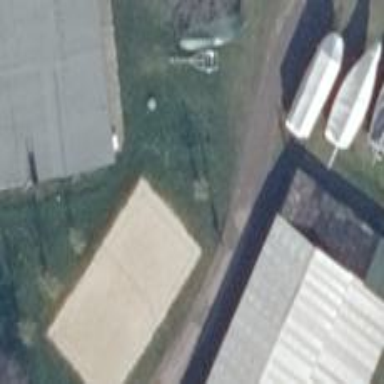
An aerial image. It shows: Park with beach volleyball court.